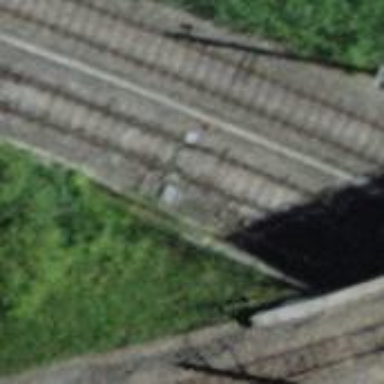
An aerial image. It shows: Railway switch.